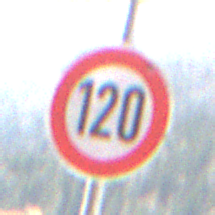
Verkehrszeichen: Geschwindigkeit120
Umgebung: Outdoor, Nature
Tageszeit: Midday
Wetter: PartlyCloudy
Licht: Natural
Jahreszeit: NotSpecified
Kontrast: HighContrast